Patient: sex F, age 59
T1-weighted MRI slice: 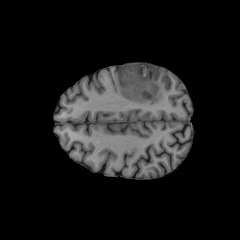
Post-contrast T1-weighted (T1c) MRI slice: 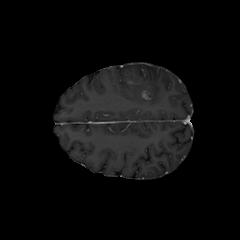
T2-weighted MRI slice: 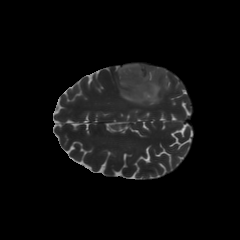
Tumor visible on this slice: yes
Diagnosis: Astrocytoma, IDH-mutant
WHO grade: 3